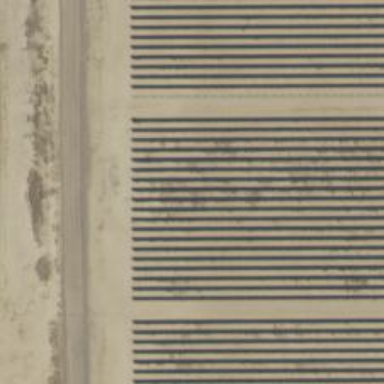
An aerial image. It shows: Solar generator utilizing photovoltaic panels.